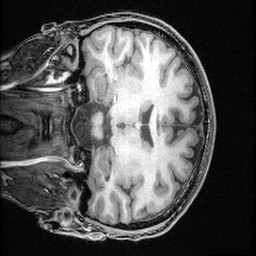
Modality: T1w
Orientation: coronal
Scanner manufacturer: ge
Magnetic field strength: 3 T
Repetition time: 0.008572 s
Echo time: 0.003384 s